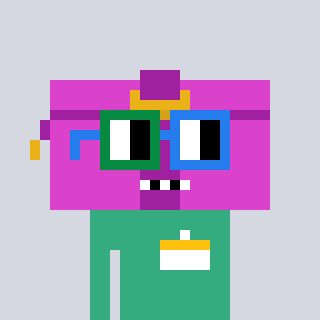
a pixel art character with square green and blue glasses, a clutch-shaped head and a teal-colored body on a cool background